Field crop: tomato
Growth stage: 1
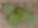
Species: solanum